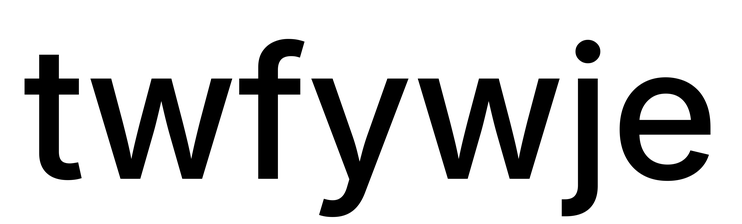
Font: Inter_Medium